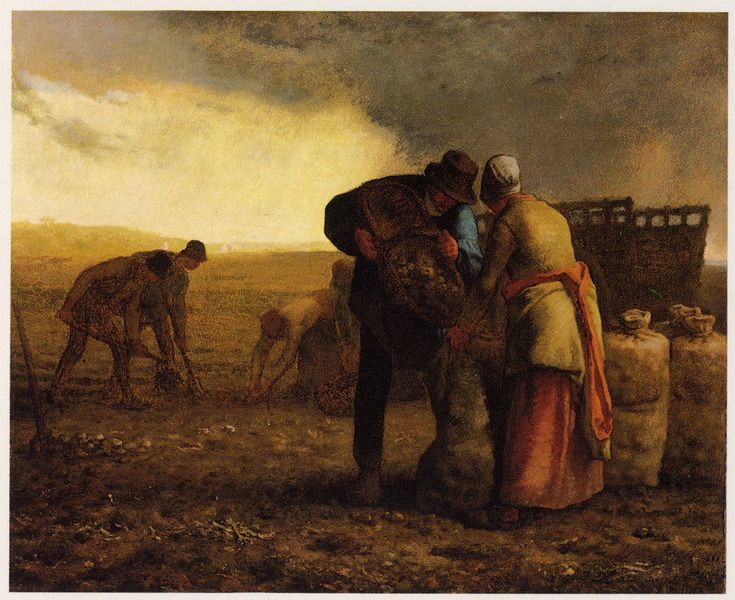
Titel: Die Kartoffelernte
Künstler: Jean François Millet
Standort: Baltimore (Maryland)
Institution: The Walters Art Gallery
Schlagwörter: blau, dunkel, gemälde, gewitter, himmel, mann, schatten, schurz, weiß, wolken, frauen, gelb, landschaft, menschen, ocker, abend, braun, frankreich, frau, grau, hut, hüte, kleid, kleider, licht, männer, orange, gras, gürtel, rasen, rot, haube, malerei, rock, schleife, zylinder, jacke, mütze, arm, arme, gesicht, halten, mensch, ärmel, öl, dämmerung, erde, feld, horizont, hügel, sonne, boden, land, gold, haare, mantel, realismus, schnur, stehend, paar, england, rosa, arbeit, bauern, genre, karren, sack, frucht, gemüse, ton, pflücken, schürze, magd, sommer, genrebild, genremalerei, naturalismus, acker, arbeiten, bäuerin, ernte, feldarbeit, hart, korn, sammeln, säcke, warm, dorf, sonnenuntergang, kutsche, arbeiter, wagen, romantik, sturm, unwetter, wetter, kopftuch, lesen, manet, korb, bauer, regen, bücken, strahlen, erdfarben, knien, ehepaar, ackerfrucht, kartoffel, kartoffelacker, kartoffeln, tonig, landwirtschaft, gebückt, graben, barbizon, armut, landarbeit, milet, hacke, schaufel, spaten, gabel, knecht, scholle, mühe, aufsammeln, leiterwagen, krume, landwirt, rüben, millet, ernten, schütten, füllen, kartoffelernte, heugabel, gabeln, kartoffelsäcke, harke, heugabeln, amisch, einfüllen, schule von barbizon, umfüllen, jean-francois millet, kartoffelsack, aufhalten, arbeiten auf feld, blaues hemdsärmel, ladden, licht im hintergrund, schon wieder?, hartoffel, ernteszene